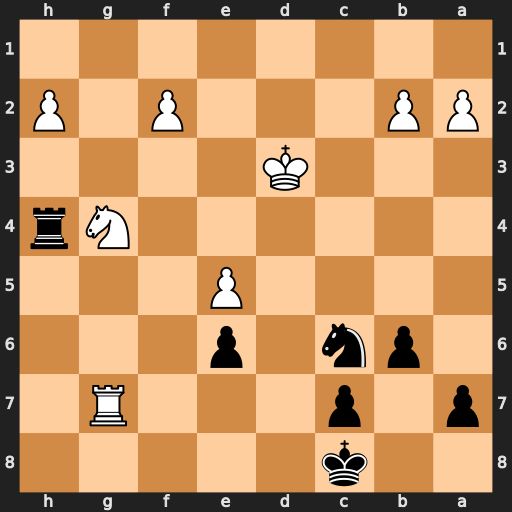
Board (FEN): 2k5/p1p3R1/1pn1p3/4P3/6Nr/3K4/PP3P1P/8
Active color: b
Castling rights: -
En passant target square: -
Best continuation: Rxg4 Rxg4 Nxe5+ Ke4 Nxg4